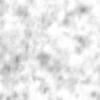
Label: no_change